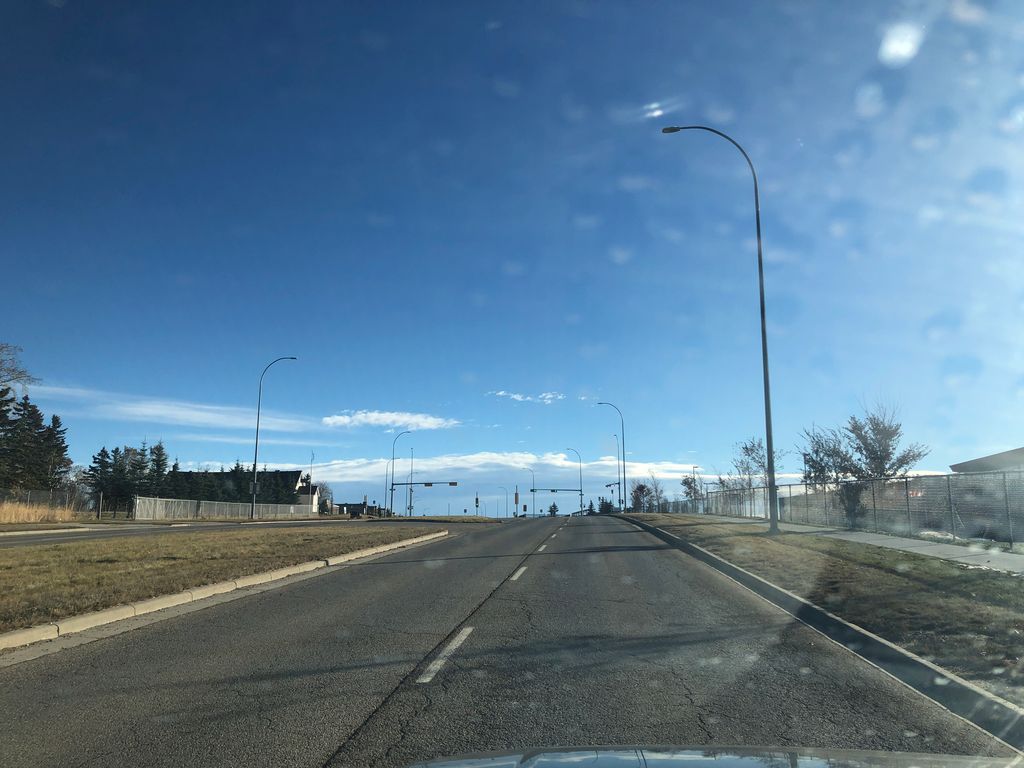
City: calgary